Field crop: maize
Growth stage: 2
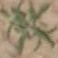
Species: atriplex